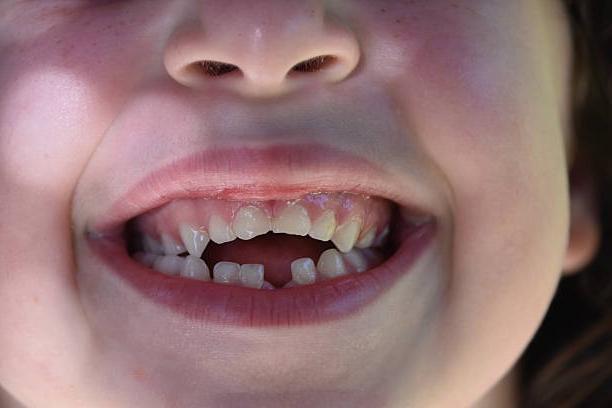
Condition: hypodontia